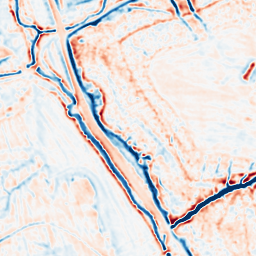
Category: multiscale
Decomposition family: dog_multiscale
Decomposition parameters: sigma_ratio: 1.4
n_scales: 3
base_sigma: 1
Upsampling method: bicubic_16x
Upsampling parameters: scale: 16
Upsampling scale: 16